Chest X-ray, PA view. Patient: 32 years old, sex M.
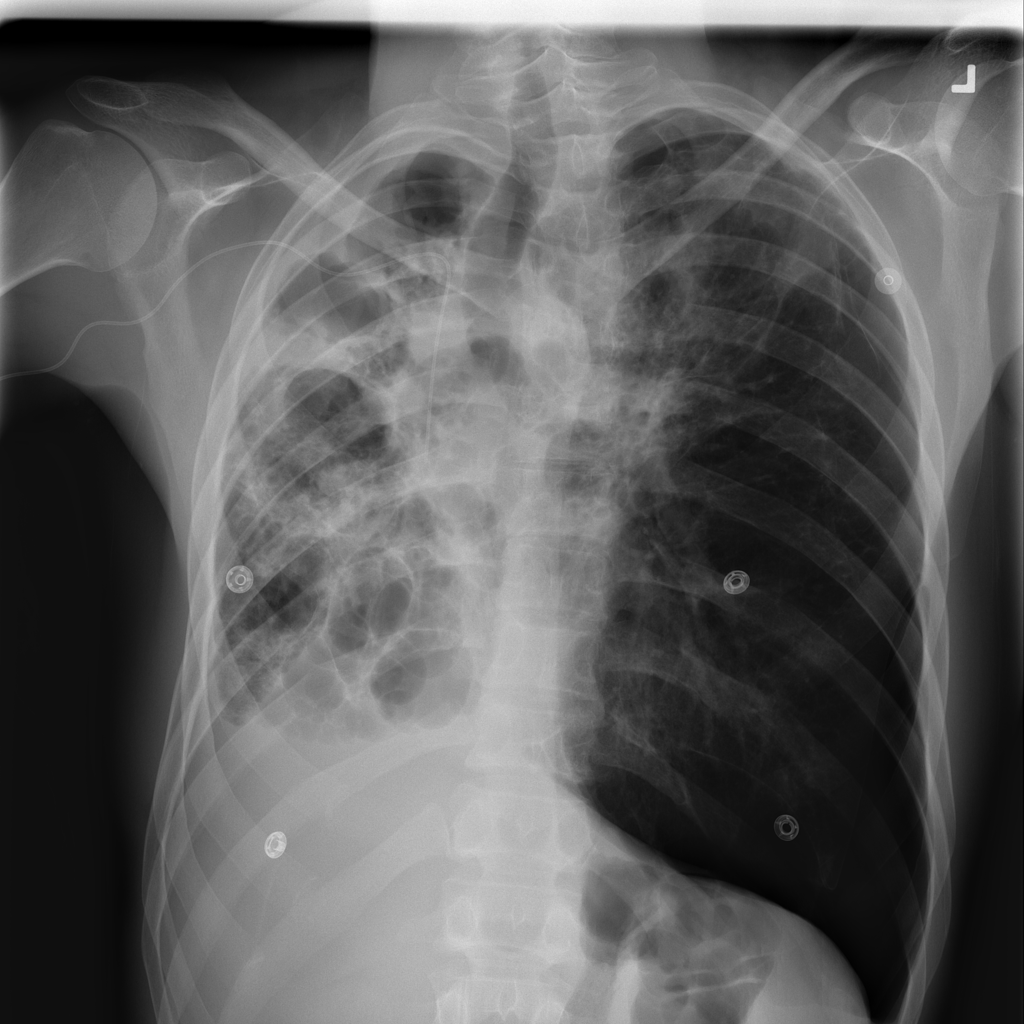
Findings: Pneumothorax